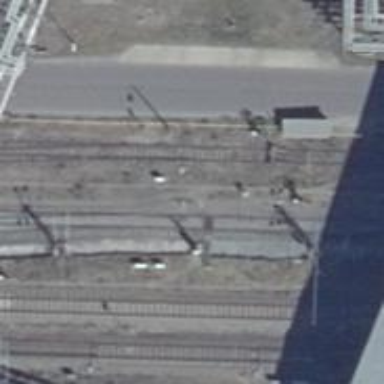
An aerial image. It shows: Railway switch.